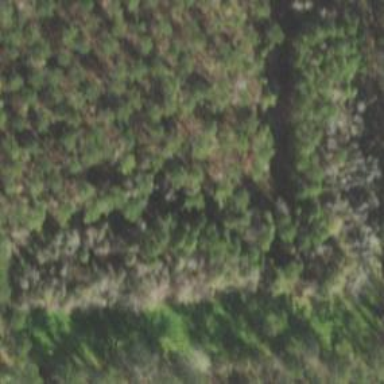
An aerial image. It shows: Mixed woodland with various types of leaves.